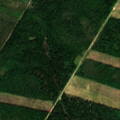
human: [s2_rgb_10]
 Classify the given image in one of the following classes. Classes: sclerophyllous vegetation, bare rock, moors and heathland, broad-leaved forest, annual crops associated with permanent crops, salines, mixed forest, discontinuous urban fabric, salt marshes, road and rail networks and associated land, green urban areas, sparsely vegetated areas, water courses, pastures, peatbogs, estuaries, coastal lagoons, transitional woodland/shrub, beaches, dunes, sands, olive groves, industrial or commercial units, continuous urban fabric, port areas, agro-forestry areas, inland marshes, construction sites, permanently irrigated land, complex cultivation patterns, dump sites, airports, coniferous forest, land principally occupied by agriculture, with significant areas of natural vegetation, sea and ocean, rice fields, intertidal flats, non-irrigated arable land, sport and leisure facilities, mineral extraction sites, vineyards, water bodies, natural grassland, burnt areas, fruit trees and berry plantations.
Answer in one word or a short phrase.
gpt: coniferous forest, mixed forest